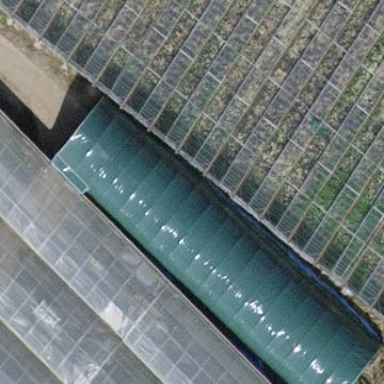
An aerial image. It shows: Greenhouse used for horticulture.